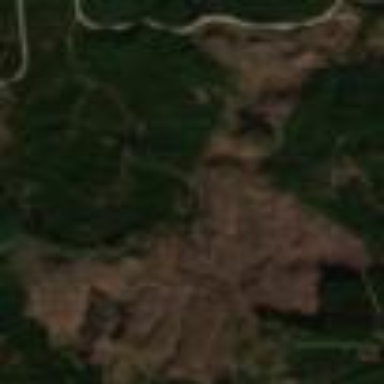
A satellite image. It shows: Clearcut area created by human activity.